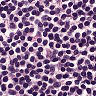
Metastatic tissue present: no